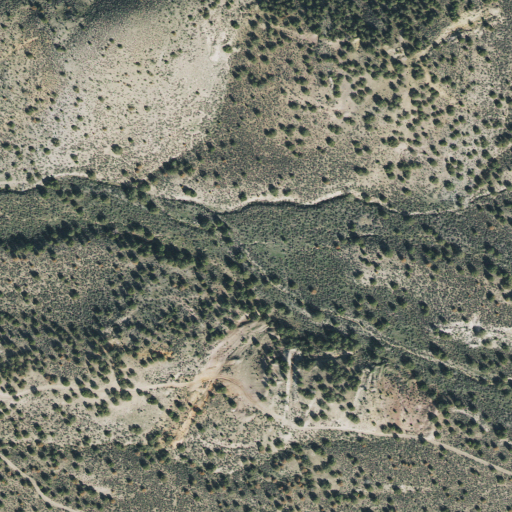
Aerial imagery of valley in Utah named Mercer Canyon containing shrub and evergreen forest